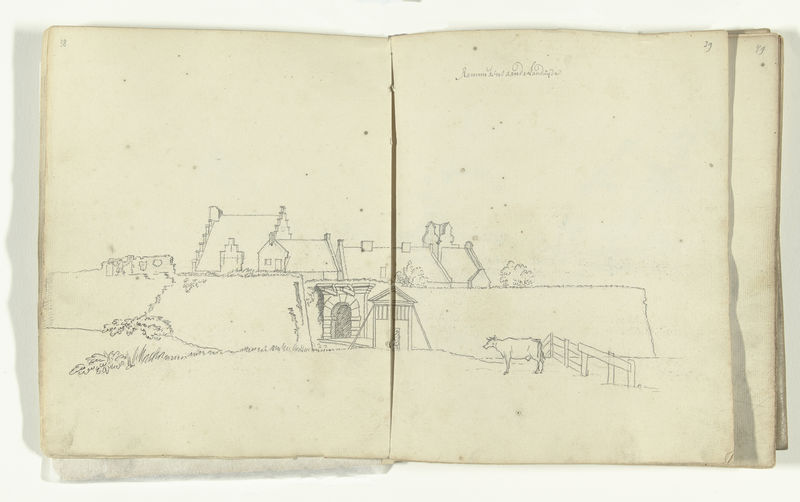
Titel: Fort Rammekens op Walcheren
Künstler: Cornelis Pronk
Standort: Amsterdam
Institution: Rijksmuseum
Schlagwörter: architecture, church, window, old, wall, sky, tree, building, house, landscape, houses, roof, roofs, trees, village, grass, garden, drawing, paper, castle, illustration, sketch, bridge, fence, town, rural, buildings, gate, art, pencil, gable, animal, cattle, cow, farm, book, chimney, page, text, mine, tunnel, signed, diary, dyke, stepped gable, far,m, ssketch, tette, houses'